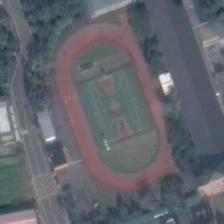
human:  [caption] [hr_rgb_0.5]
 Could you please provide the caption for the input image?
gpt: several buildings and many green trees are around a playground with a basketball field in it .

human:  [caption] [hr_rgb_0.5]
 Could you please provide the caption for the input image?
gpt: a playground is surrounded by many green trees and several buildings .

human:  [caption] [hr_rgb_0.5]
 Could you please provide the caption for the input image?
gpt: a playground with a basketball field in it is surrounded by many green trees and several buildings .

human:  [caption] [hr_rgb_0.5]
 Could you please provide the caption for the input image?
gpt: the playground is parallel with the buildings and surrounded by exuberant trees .

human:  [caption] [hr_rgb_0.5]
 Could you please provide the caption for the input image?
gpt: a playground with a basketball field in it is surrounded by many green trees and several buildings .